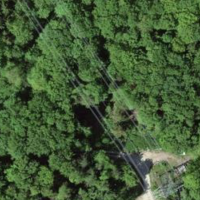
EUNIS habitat code: 41
Species observed at this site:
Melittis melissophyllum